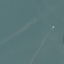
Land use / land cover: SeaLake